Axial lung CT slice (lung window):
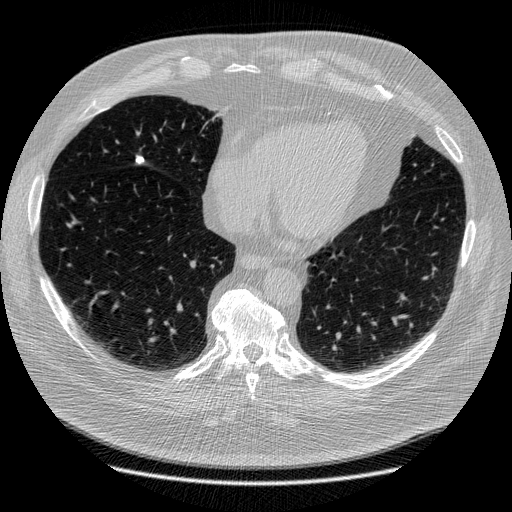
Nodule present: yes
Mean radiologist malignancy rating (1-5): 1